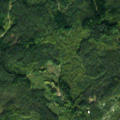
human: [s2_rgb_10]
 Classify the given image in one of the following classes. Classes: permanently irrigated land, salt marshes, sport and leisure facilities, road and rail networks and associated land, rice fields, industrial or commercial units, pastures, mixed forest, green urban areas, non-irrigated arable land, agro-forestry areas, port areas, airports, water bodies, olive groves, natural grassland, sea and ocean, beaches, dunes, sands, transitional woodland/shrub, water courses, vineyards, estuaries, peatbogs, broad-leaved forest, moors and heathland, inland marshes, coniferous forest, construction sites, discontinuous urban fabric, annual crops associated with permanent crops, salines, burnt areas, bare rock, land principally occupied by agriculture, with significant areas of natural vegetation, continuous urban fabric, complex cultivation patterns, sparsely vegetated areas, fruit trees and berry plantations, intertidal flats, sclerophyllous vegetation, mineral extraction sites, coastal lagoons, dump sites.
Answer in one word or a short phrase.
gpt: coniferous forest, mixed forest